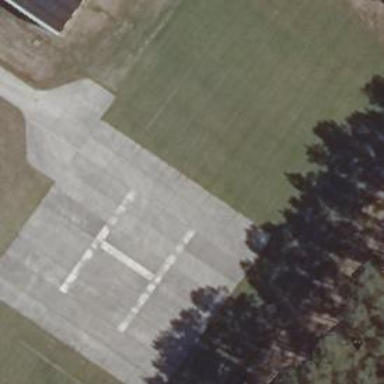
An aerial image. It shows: Image showing helipad at airport.